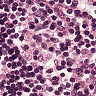
Metastatic tissue present: no